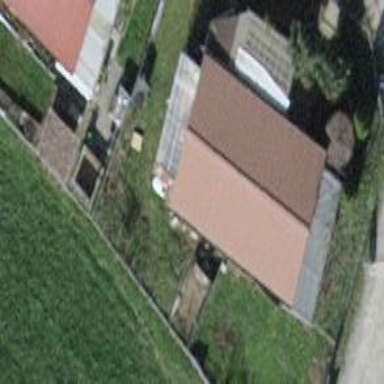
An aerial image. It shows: Shed building.